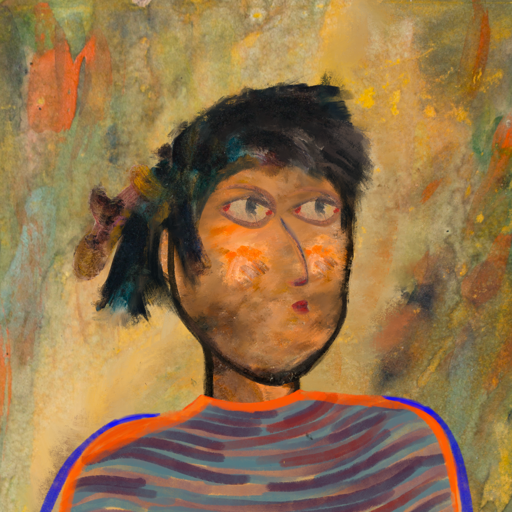
Background: Comrade, Head And Neck Side: Gypsy_Queen, Face Side: GypsyMother, Bust: Experience, Hair Side: Pipe, Head Accessory: Blank, Second Necklace: Blank, Necklace: Blank, Baby: Blank